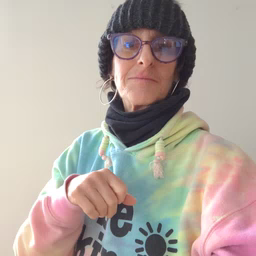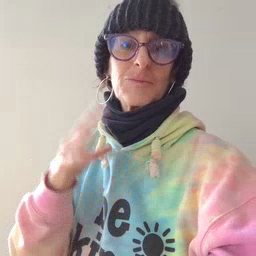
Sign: pretty